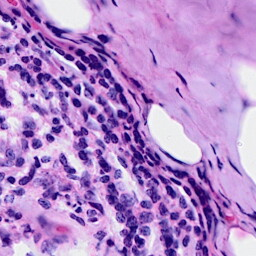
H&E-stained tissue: Breast